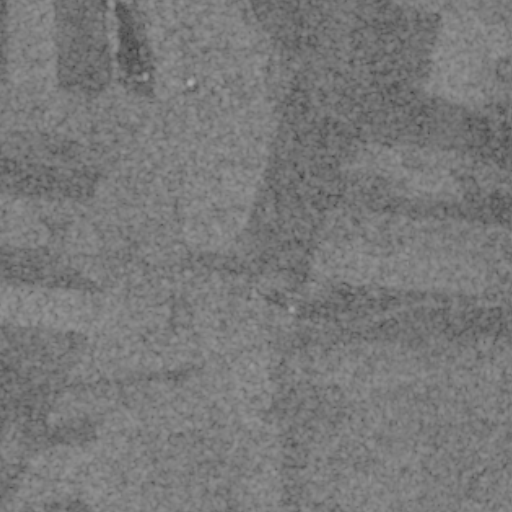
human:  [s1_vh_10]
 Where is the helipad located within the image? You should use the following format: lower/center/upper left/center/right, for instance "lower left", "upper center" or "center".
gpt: The helipad is located in the upper center of the image.
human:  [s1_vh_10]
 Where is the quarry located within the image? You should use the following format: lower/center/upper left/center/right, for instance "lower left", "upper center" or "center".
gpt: The quarry is located in the upper left of the image.
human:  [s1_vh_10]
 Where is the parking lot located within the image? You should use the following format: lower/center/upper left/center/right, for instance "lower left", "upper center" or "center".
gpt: There is no parking lot in the image.

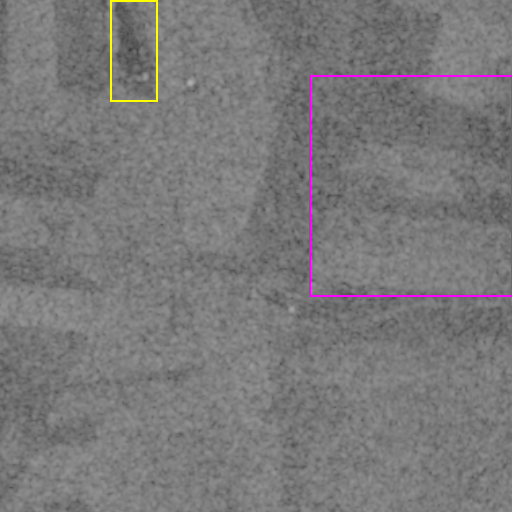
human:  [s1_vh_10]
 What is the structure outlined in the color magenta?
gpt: The structure outlined in magenta is a crop field.
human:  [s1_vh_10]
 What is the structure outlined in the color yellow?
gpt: The structure outlined in yellow is a quarry.
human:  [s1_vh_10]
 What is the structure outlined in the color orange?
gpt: There is no orange outline.